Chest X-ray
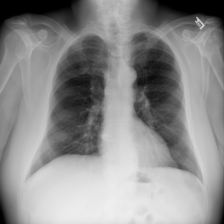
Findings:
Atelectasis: negative
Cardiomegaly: negative
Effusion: negative
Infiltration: negative
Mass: negative
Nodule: negative
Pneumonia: negative
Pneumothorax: negative
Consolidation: negative
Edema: negative
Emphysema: negative
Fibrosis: negative
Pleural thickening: negative
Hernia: negative